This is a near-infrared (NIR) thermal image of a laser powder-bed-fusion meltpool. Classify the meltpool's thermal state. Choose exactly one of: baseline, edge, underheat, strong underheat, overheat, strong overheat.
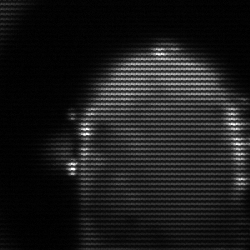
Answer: baseline